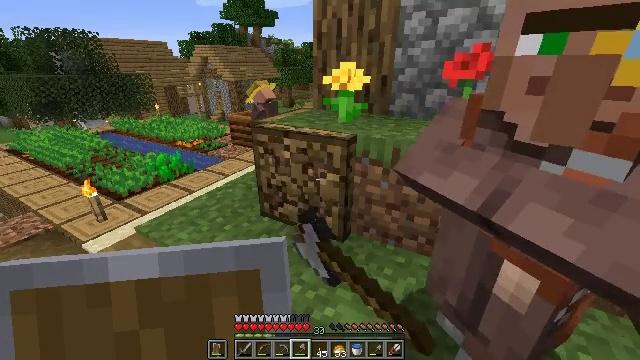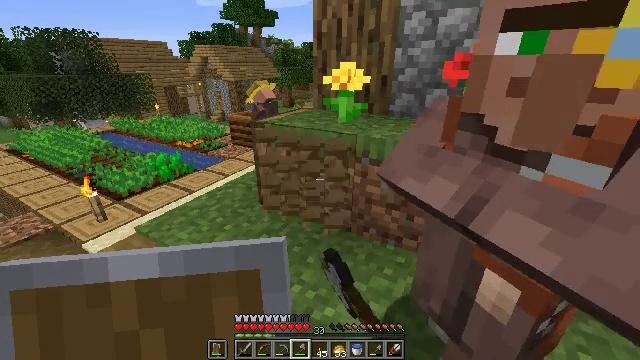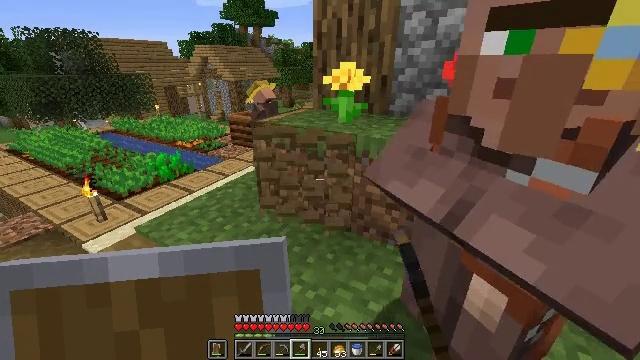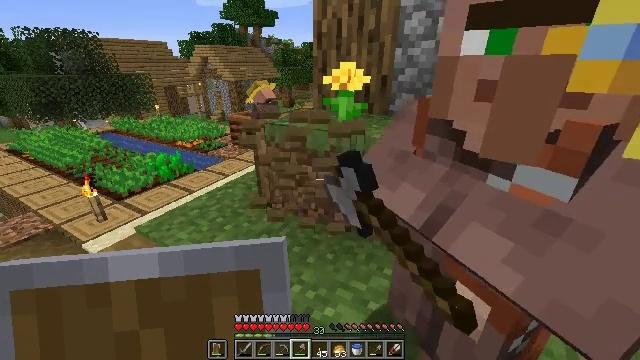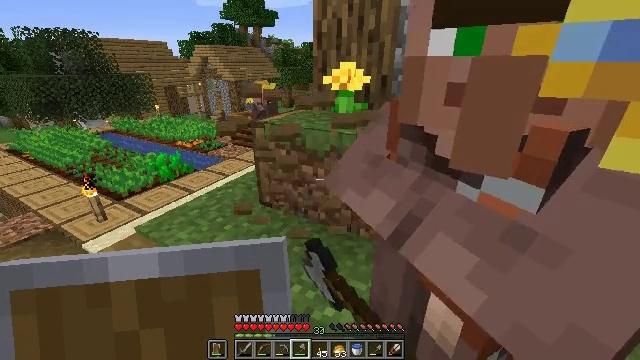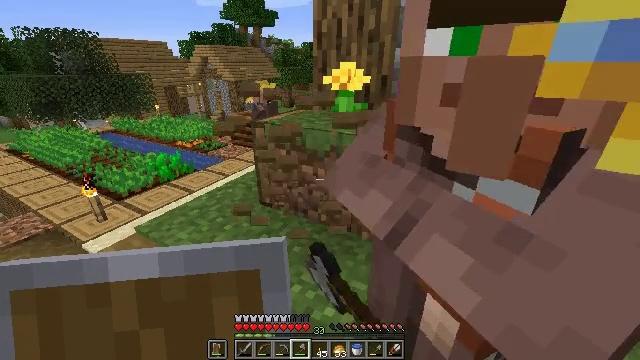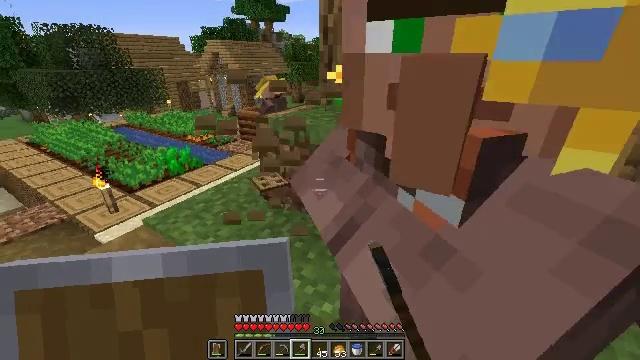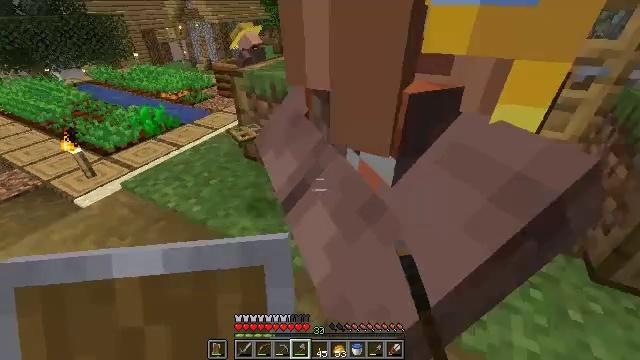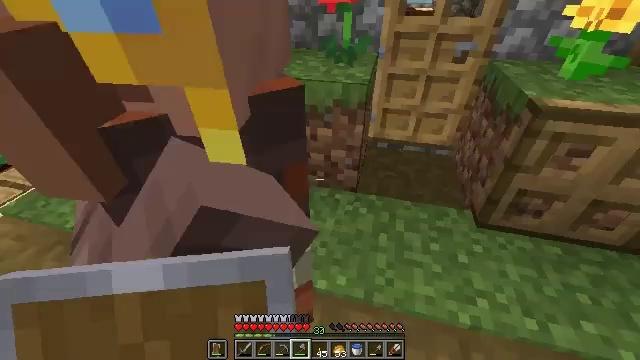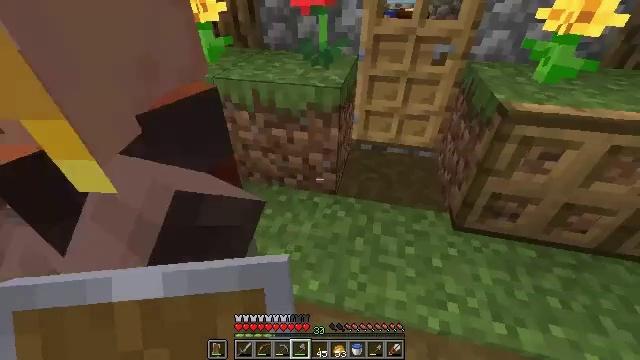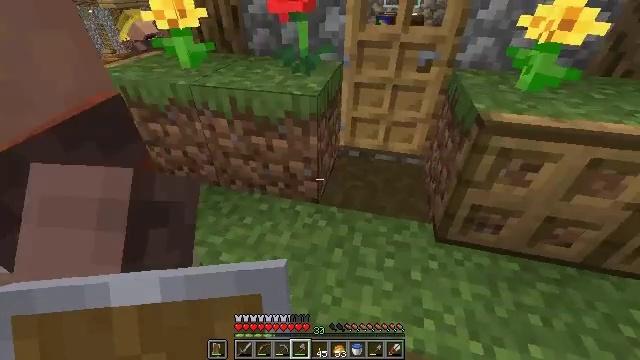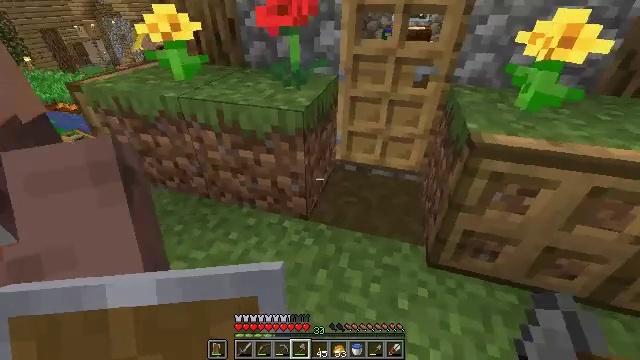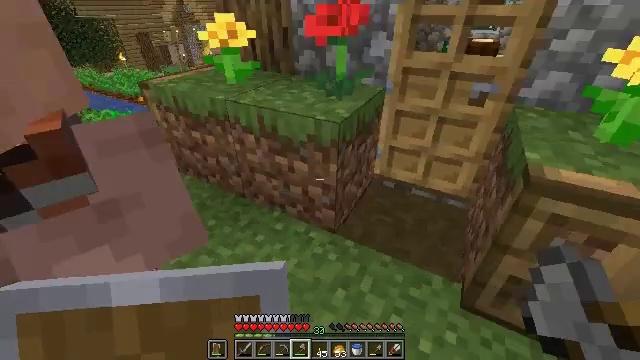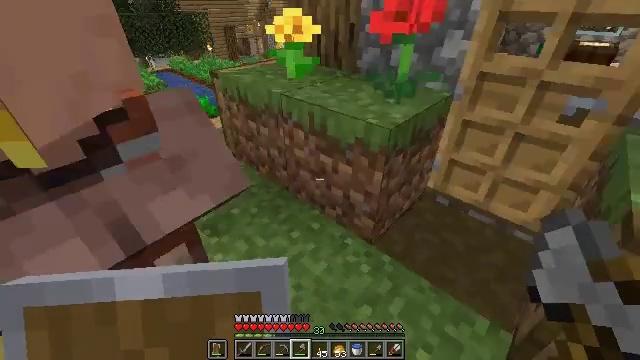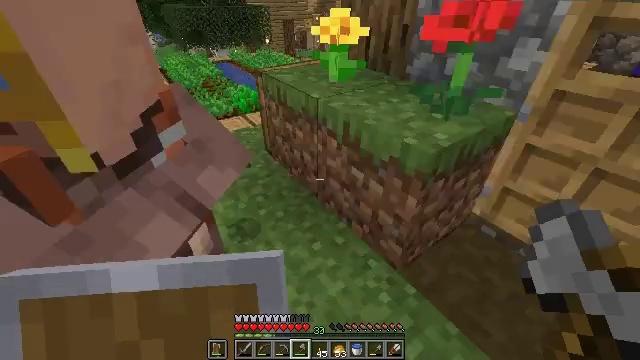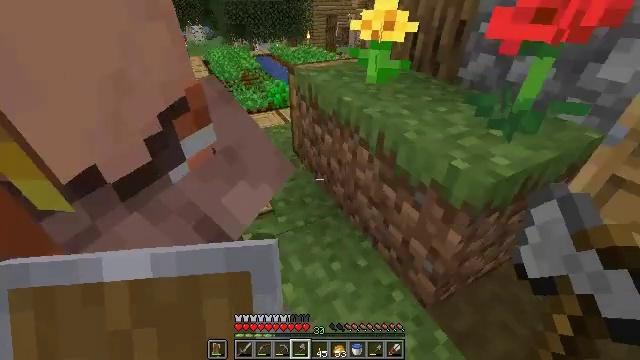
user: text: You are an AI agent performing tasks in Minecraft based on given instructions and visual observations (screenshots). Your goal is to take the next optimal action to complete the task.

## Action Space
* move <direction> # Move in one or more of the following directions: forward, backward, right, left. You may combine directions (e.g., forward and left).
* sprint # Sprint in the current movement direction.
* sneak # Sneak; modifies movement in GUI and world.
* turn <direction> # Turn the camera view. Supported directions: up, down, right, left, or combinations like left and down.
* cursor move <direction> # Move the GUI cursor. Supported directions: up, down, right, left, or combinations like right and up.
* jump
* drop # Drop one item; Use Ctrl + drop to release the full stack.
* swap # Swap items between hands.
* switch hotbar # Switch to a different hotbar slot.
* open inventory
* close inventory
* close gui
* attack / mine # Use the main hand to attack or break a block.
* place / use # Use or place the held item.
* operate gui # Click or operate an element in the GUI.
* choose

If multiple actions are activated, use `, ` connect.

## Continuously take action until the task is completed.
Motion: motion action
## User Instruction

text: Mine the oak trapdoor.
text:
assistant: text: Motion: attack / mine
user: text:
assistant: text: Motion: attack / mine
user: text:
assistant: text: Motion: attack / mine
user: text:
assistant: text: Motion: attack / mine
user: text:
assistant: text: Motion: attack / mine
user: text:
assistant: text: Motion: move right, turn left
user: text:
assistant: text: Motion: move right, turn right and down
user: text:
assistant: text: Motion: move right, turn right and down
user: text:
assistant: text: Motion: move forward and move right
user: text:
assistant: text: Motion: move forward and move right
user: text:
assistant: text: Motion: move forward and move right, turn left and up
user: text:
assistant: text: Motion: move forward, turn left and up
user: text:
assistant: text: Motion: move forward, turn left
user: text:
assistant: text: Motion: move forward, turn left and down
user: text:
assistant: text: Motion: move forward and move left, turn left
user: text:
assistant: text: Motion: move forward and move left
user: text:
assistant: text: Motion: move forward and move left
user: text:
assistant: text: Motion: move forward
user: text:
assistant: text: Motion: move forward
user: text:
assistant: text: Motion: move forward, turn left and down
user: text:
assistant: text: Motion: move forward and move left, turn left and down
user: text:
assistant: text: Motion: move forward and move left, turn down
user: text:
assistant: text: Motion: move forward and move left, turn right and down
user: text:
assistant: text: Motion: move forward and move left, turn right
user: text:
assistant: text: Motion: move forward and move left, turn right and up
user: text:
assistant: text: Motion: move forward and move left, turn right and up
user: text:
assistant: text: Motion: move forward and move left, turn right and up
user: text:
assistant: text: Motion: move forward and move left, turn right
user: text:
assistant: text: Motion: move forward and move left, turn right
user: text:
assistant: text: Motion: move left, turn right